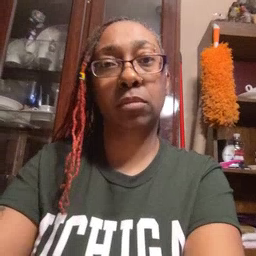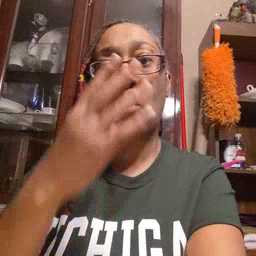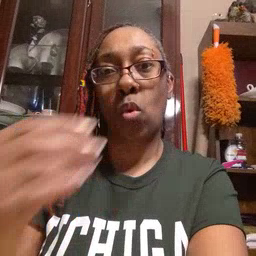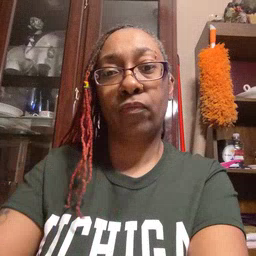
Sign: wolf